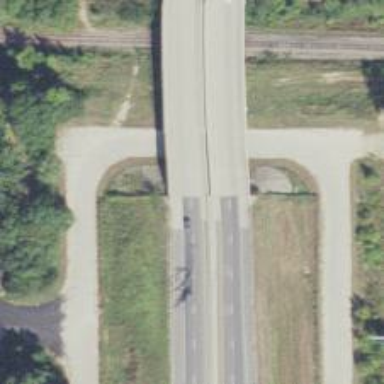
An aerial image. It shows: Beam-structured bridge on motorway.